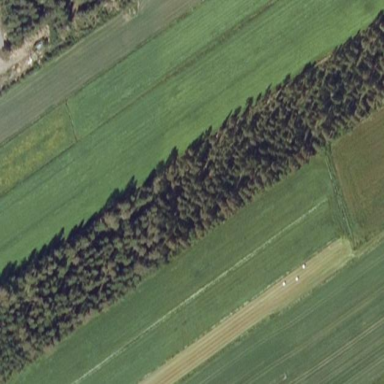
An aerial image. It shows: Forested woodland area.